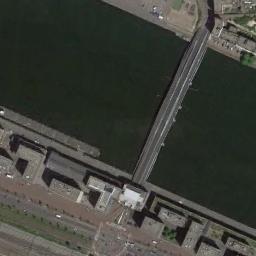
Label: bridge